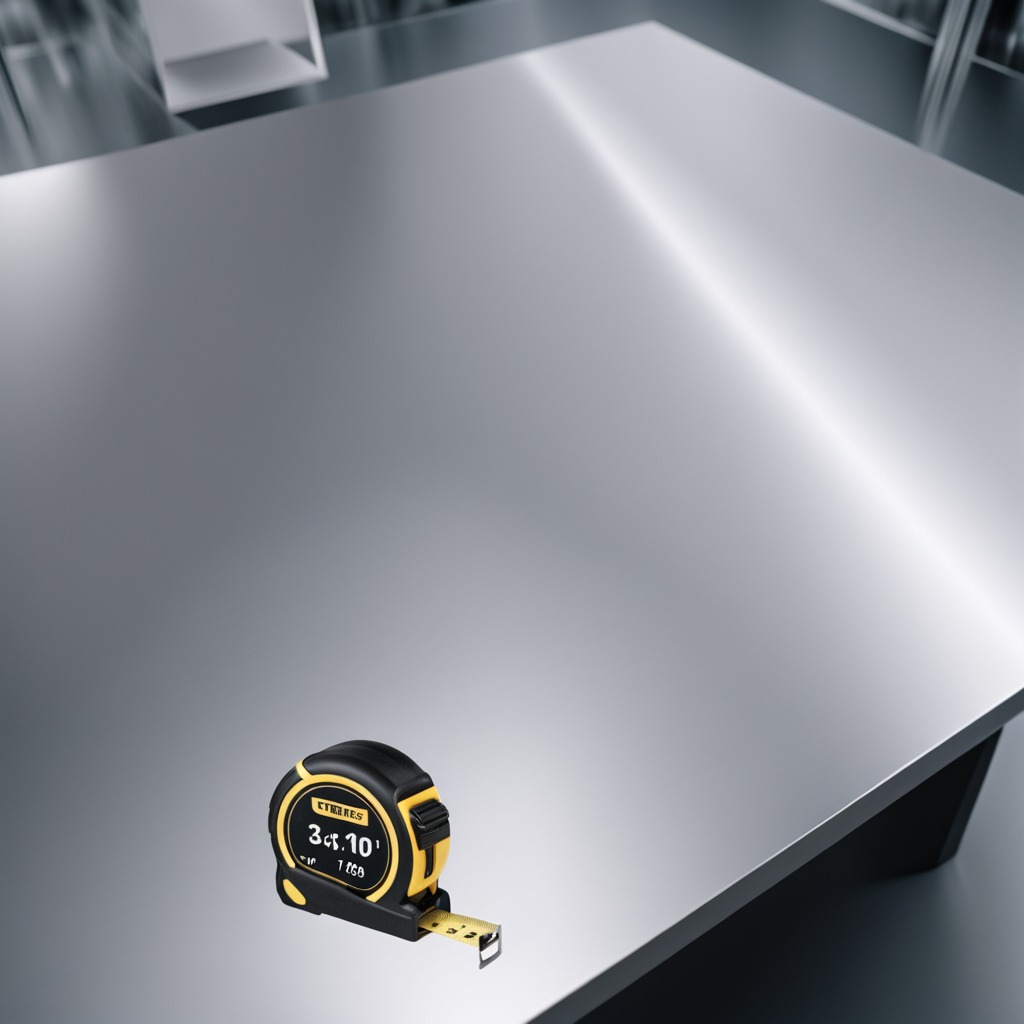
A measuring tape is lying on a stainless steel table in a high-end prototyping lab.